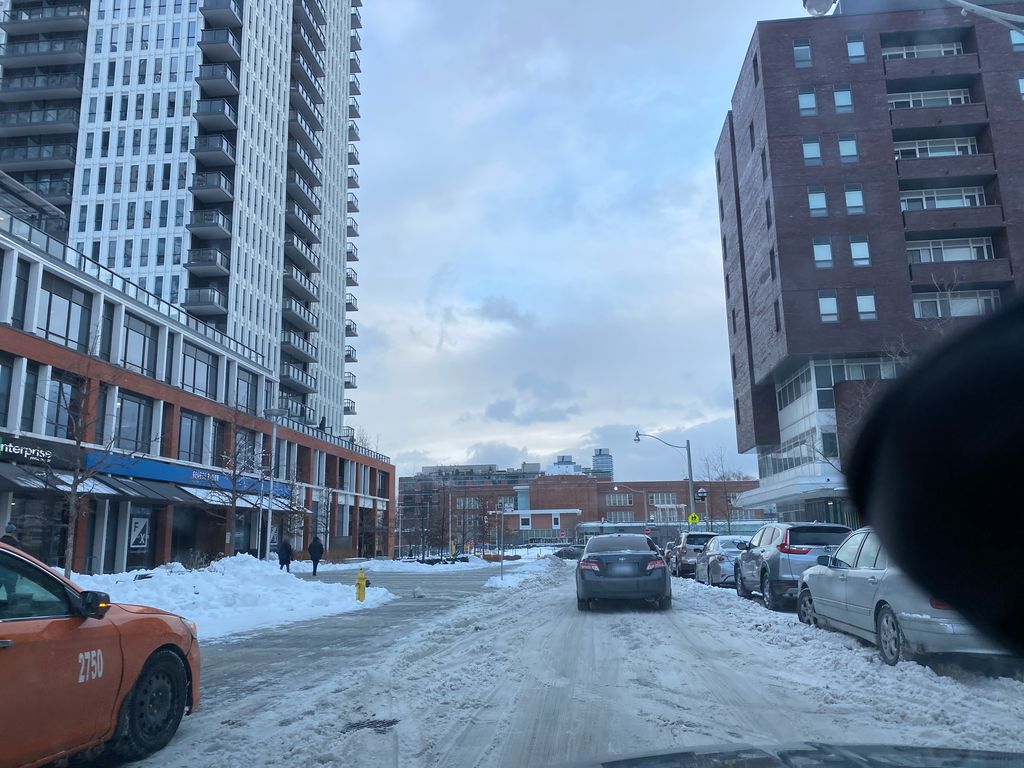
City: toronto